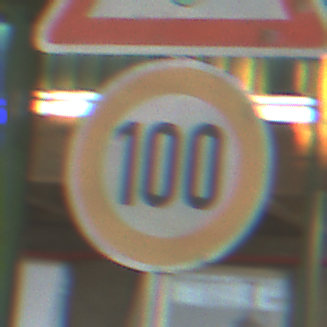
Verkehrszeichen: Geschwindigkeit100
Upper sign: Lichtzeichenanlage
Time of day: MorningAfternoon
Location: Roofed (Special)
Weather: NotSpecified
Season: NotSpecified
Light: Artificial